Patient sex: F
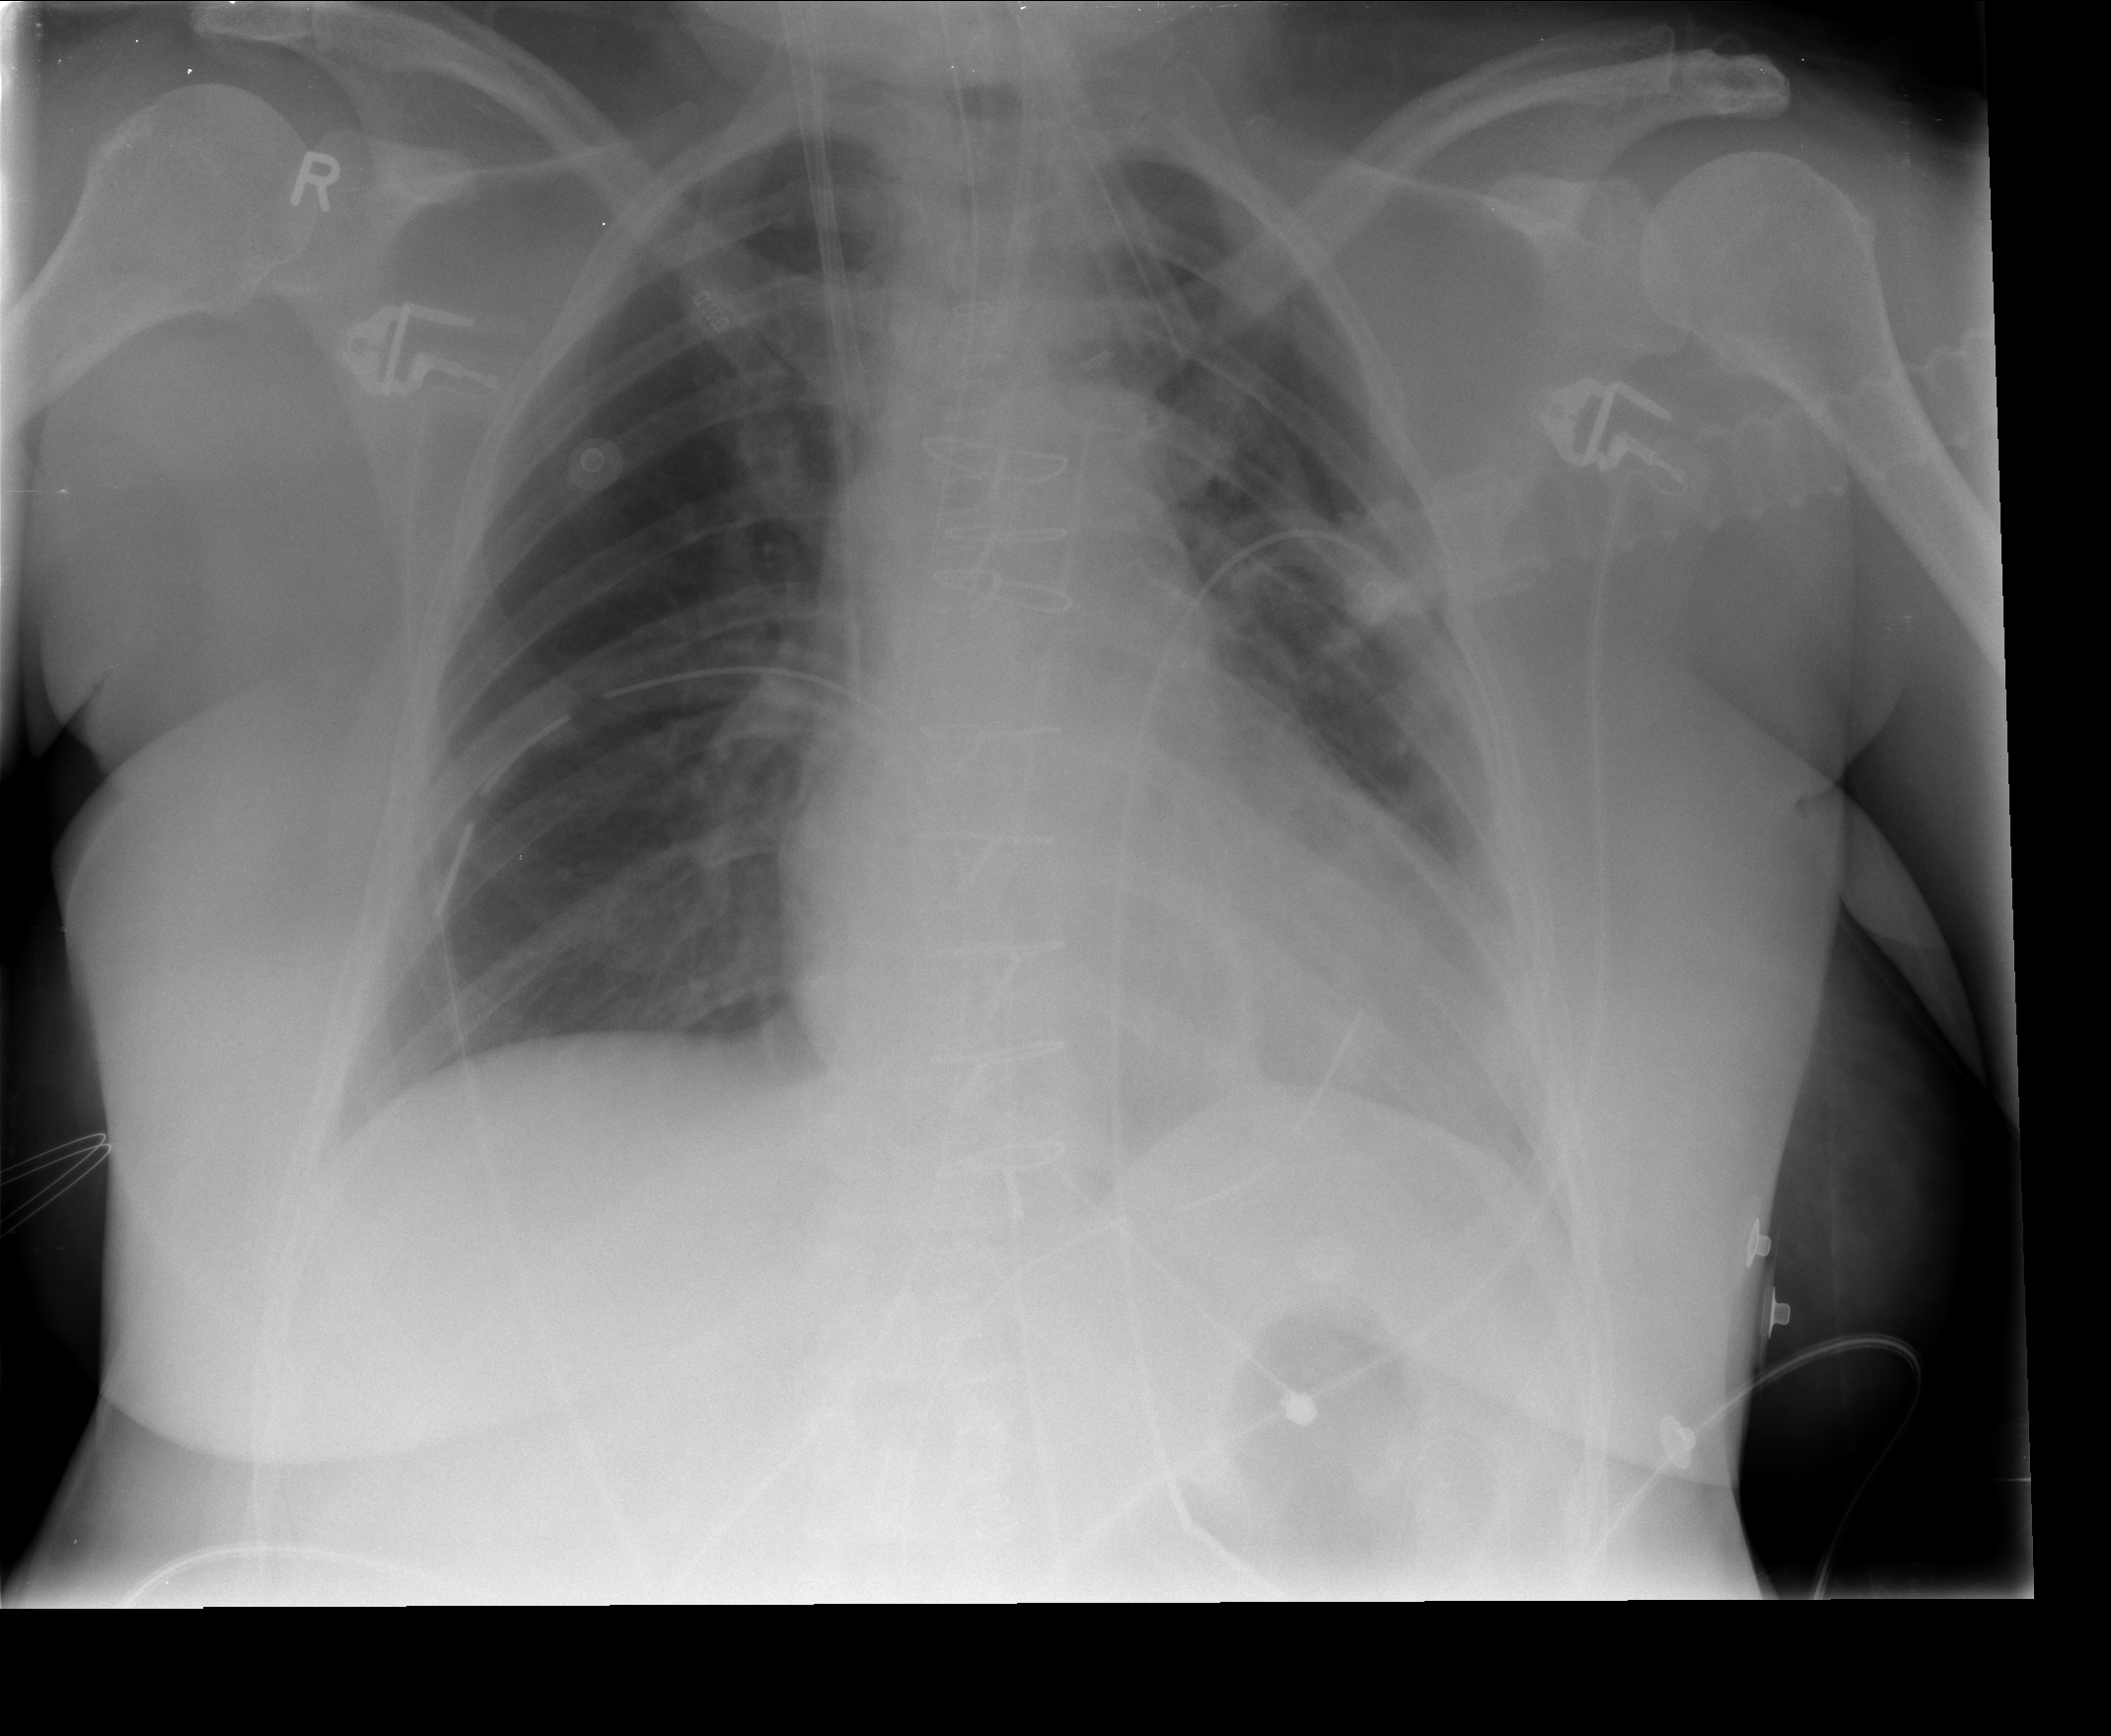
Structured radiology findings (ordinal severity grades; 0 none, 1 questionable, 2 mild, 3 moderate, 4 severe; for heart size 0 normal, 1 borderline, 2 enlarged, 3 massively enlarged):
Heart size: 2
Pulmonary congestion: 0
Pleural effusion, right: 0
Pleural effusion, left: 2
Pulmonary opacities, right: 0
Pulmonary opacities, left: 0
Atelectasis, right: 0
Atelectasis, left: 2